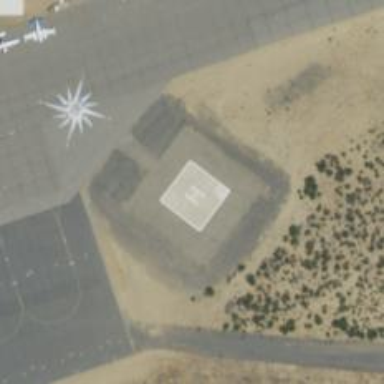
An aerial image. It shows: Image of helipad at airport.